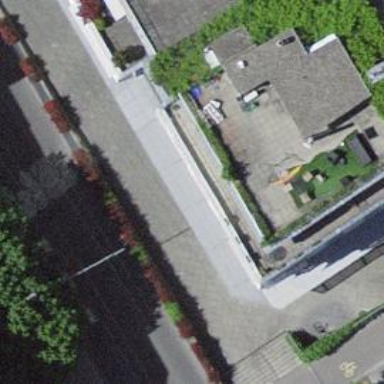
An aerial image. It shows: Bicycle repair station is available.